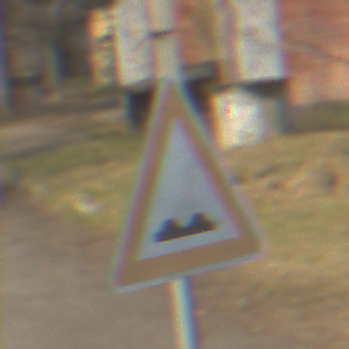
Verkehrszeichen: UnebeneFahrbahn
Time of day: MorningAfternoon
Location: Outdoor (Suburban)
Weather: PartlyCloudy
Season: NotSpecified
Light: Natural